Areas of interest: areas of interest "Exhibition and Convention Center"
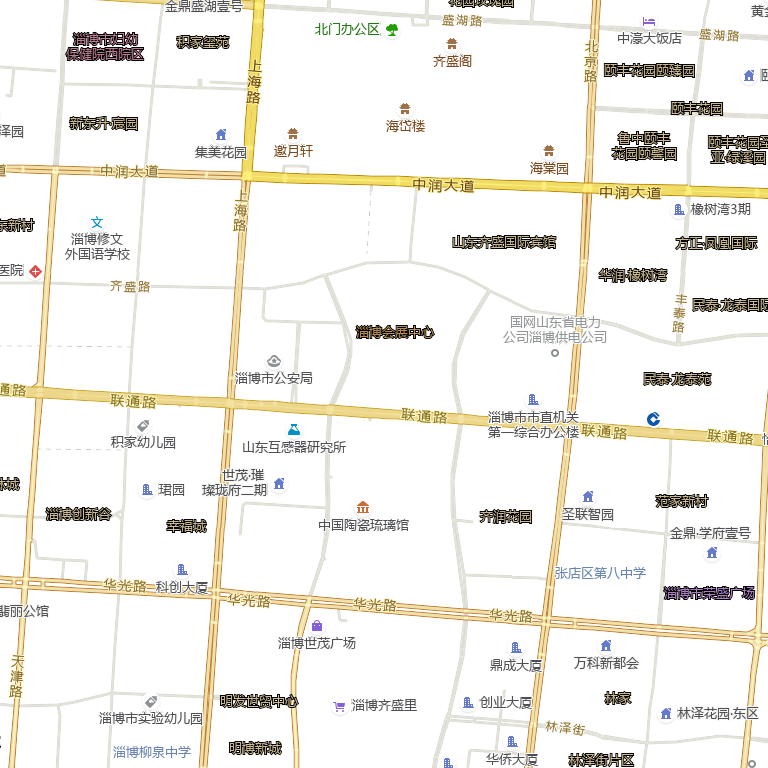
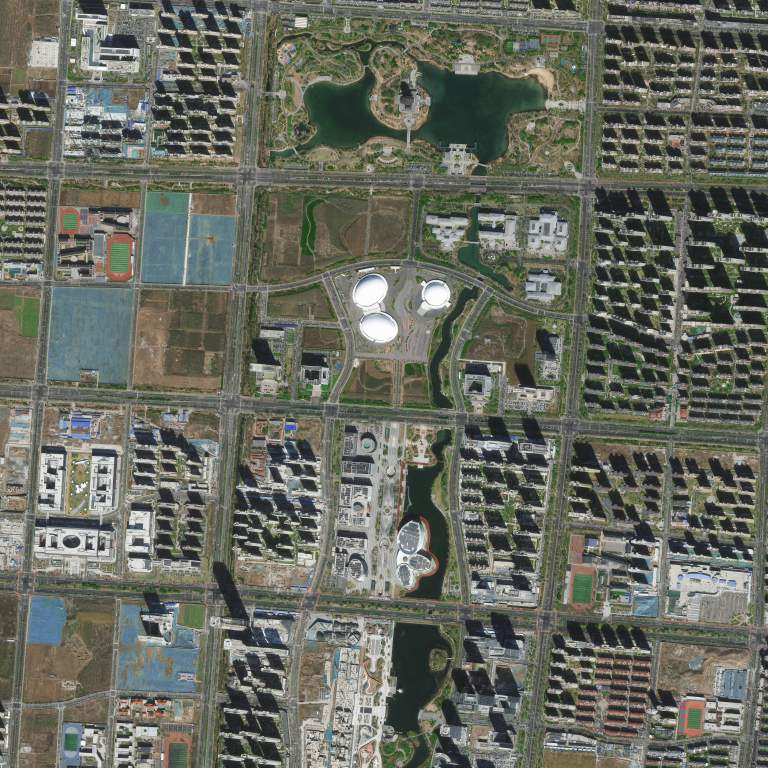